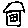
Label: house